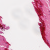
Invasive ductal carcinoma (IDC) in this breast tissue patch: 0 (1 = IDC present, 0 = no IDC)